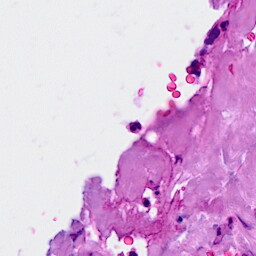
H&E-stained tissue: Breast